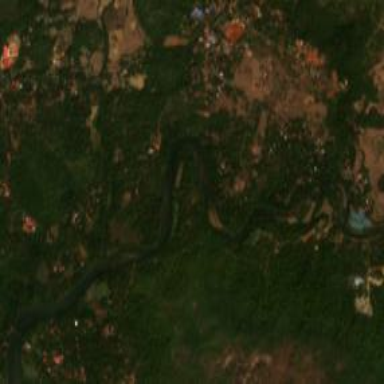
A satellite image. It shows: Beautiful view of river.